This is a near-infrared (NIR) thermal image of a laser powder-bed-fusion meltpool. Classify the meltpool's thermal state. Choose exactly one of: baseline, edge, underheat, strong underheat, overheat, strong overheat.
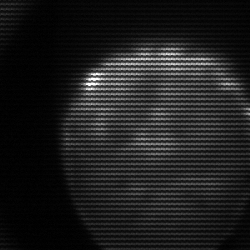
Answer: edge